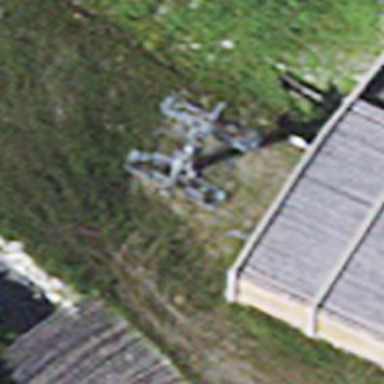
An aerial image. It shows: Pylon used for aerialway.